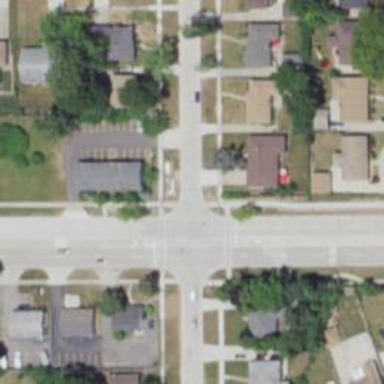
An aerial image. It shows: Crossing road.